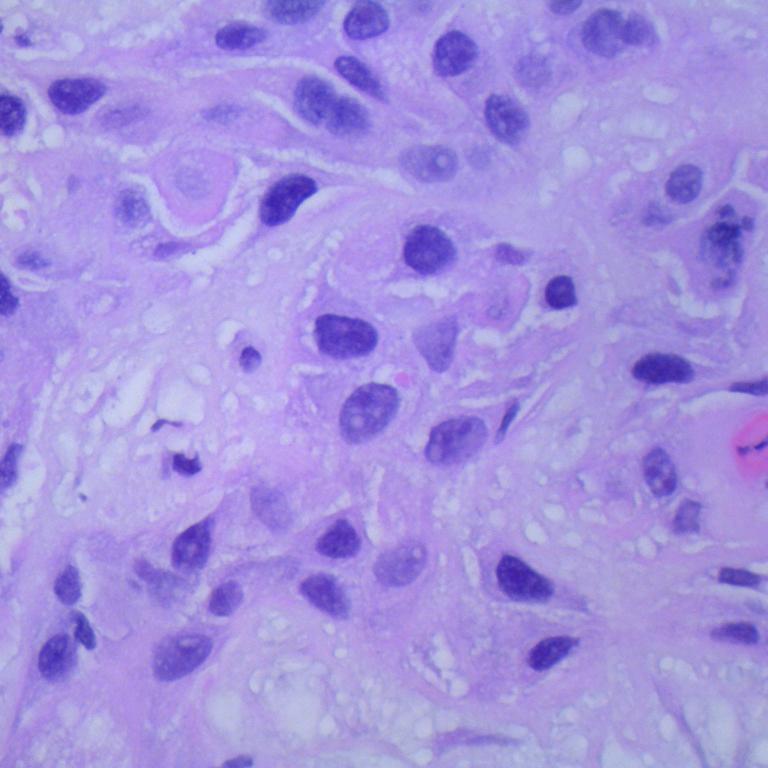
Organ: lung
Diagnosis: squamous carcinomas